Question: I install gulp with this command 'npm install gulp -g' then I go to my project and install it again 'npm install --save-dev gulp', and go to my project and created 'gulpfile.js', I write this simple code only to see if gulp will run or I have an error. This code:
'''
var gulp = require('gulp');
gulp.task('default', function() {
console.log('hello world');
});
'''
Then I go my cmd and write 'gulp' then I have

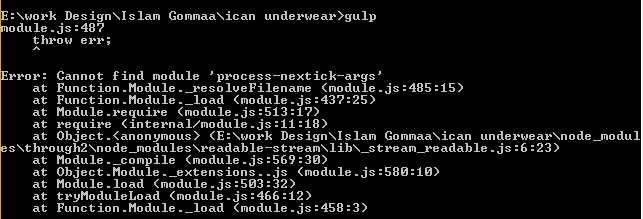
Answer: It might be because you installed the wrong gulp globally. 'npm install --save-dev gulp' should be used on the project, but 'npm install gulp-cli -g' should be the command you use for the global gulp according to the <URL>.
From the <URL>:
>
# Getting Started
'npm rm --global gulp'
## Install the gulp command
'''
npm install --global gulp-cli
'''
## Install gulp in your devDependencies
Run this command in your project directory:'''
npm install --save-dev gulp
'''